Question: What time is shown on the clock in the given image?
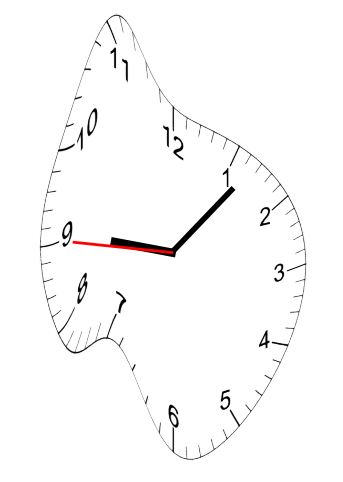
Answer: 09:06:45